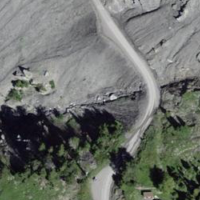
EUNIS habitat code: 48
Species observed at this site:
Tachymarptis melba
Tichodroma muraria
Pyrrhocorax graculus
Ptyonoprogne rupestris
Carduelis carduelis